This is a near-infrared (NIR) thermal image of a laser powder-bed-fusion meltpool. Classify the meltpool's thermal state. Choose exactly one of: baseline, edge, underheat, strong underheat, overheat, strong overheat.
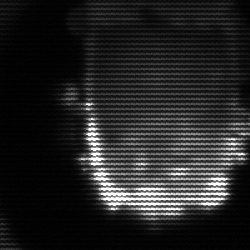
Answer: baseline